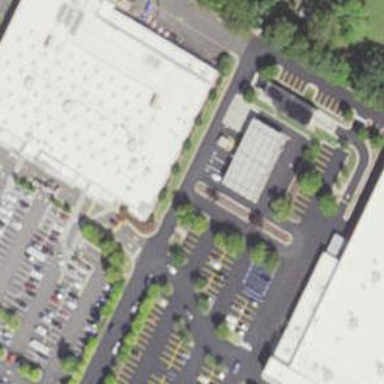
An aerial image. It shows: Supermarket building.